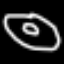
Label: donut